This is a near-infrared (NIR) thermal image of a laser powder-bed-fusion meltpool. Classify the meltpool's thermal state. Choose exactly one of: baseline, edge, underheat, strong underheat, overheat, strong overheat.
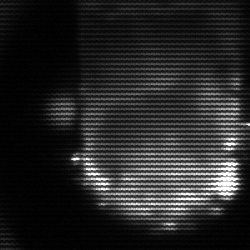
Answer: baseline